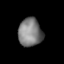
Tissue: lung
Cell type: Endothelial cells
Senescence score: 0.6703
Nuclear area (px): 661
Mean DAPI intensity: 124.371